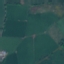
Land use / land cover: Pasture